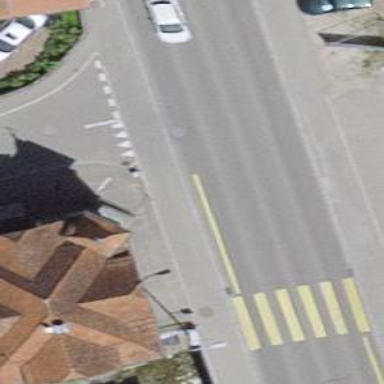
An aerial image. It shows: Road with "give way" sign.